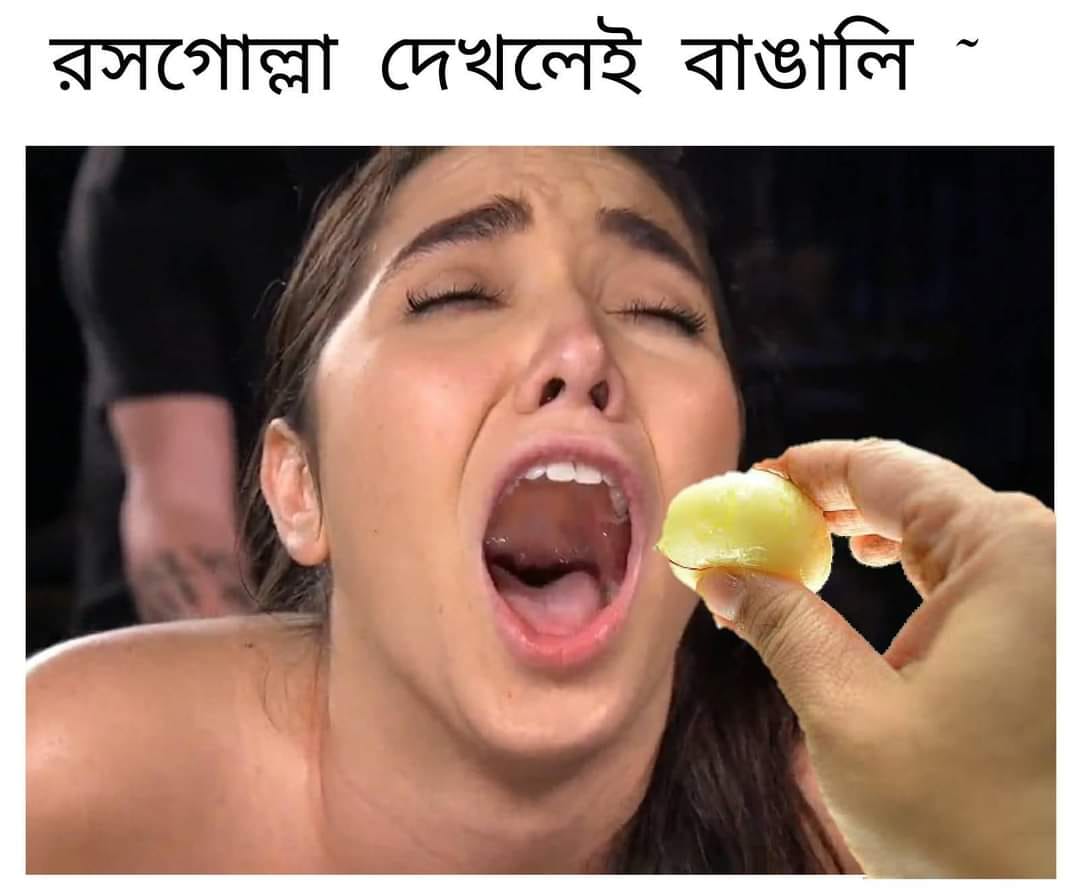
Caption: রসগোল্লা দেখলেই বাঙালি
Label: hate